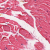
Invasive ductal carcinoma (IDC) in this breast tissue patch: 0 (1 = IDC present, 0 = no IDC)